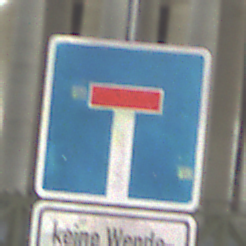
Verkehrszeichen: Sackgasse
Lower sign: HinweisGeaenderteVorfahrtVerkehrsfuehrungVerkehrsregelung3
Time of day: Night
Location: Outdoor (Urban)
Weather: PartlyCloudy
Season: NotSpecified
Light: Artificial